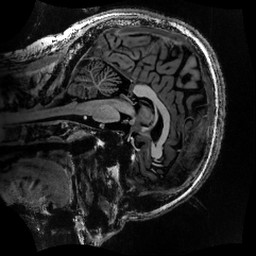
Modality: MP2RAGE
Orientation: sagittal
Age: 45
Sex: male
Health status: healthy